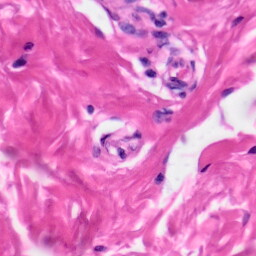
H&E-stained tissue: Skin